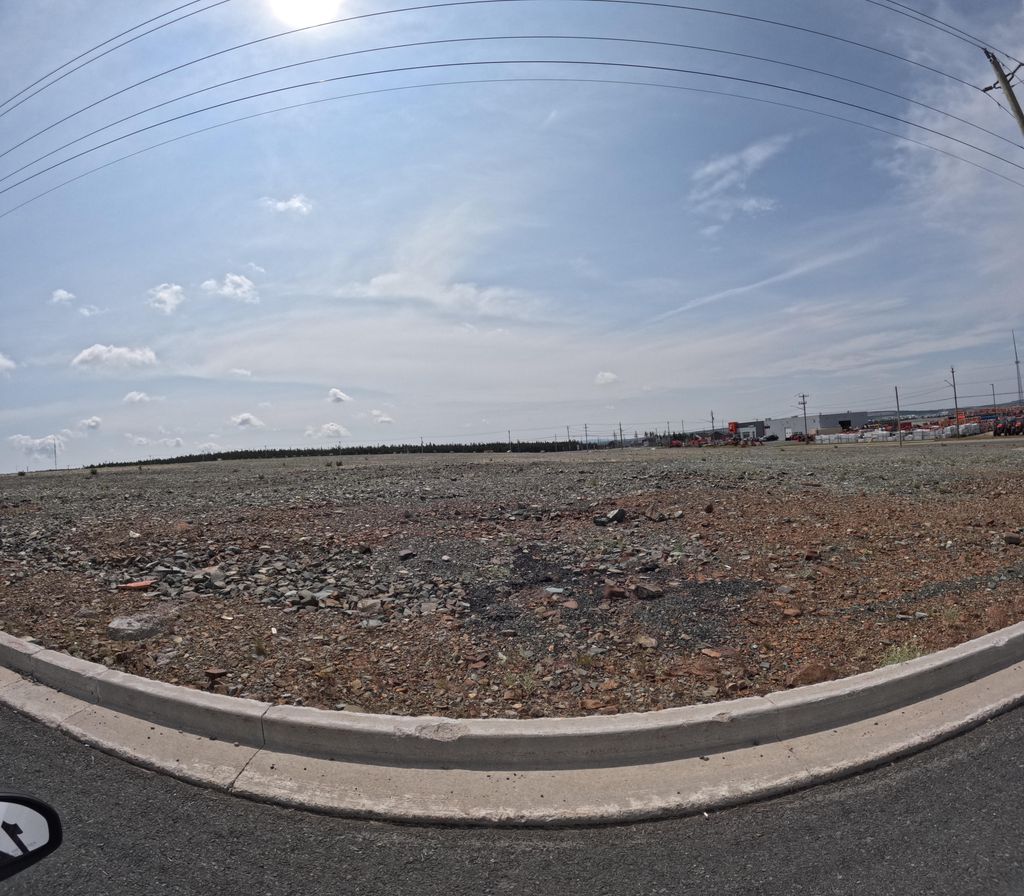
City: st_johns